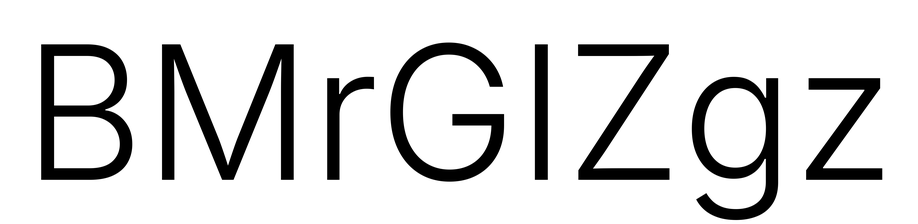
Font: Inter_Light